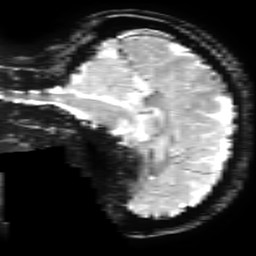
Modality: T2starw
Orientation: sagittal
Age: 45
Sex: female
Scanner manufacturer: ge
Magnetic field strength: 3 T
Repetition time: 0.65 s
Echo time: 0.02 s